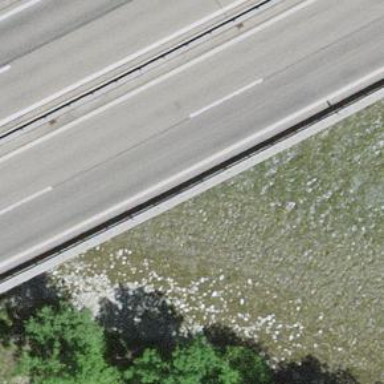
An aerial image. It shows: Bridge with guard rail for safety.